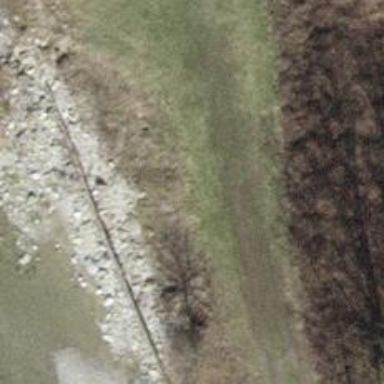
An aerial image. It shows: Track with grade 4 tracktype.